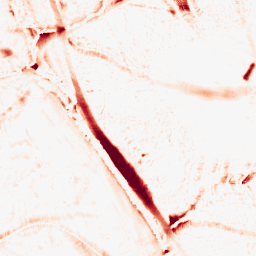
Category: morphological
Decomposition family: morphological_ellipse
Decomposition parameters: operation: opening
width: 20
height: 20
Upsampling method: linear_exact
Upsampling parameters: scale: 4
Upsampling scale: 4